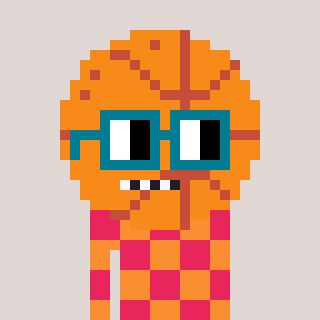
a pixel art character with square dark green glasses, a basketball-shaped head and a orange-colored body on a warm background